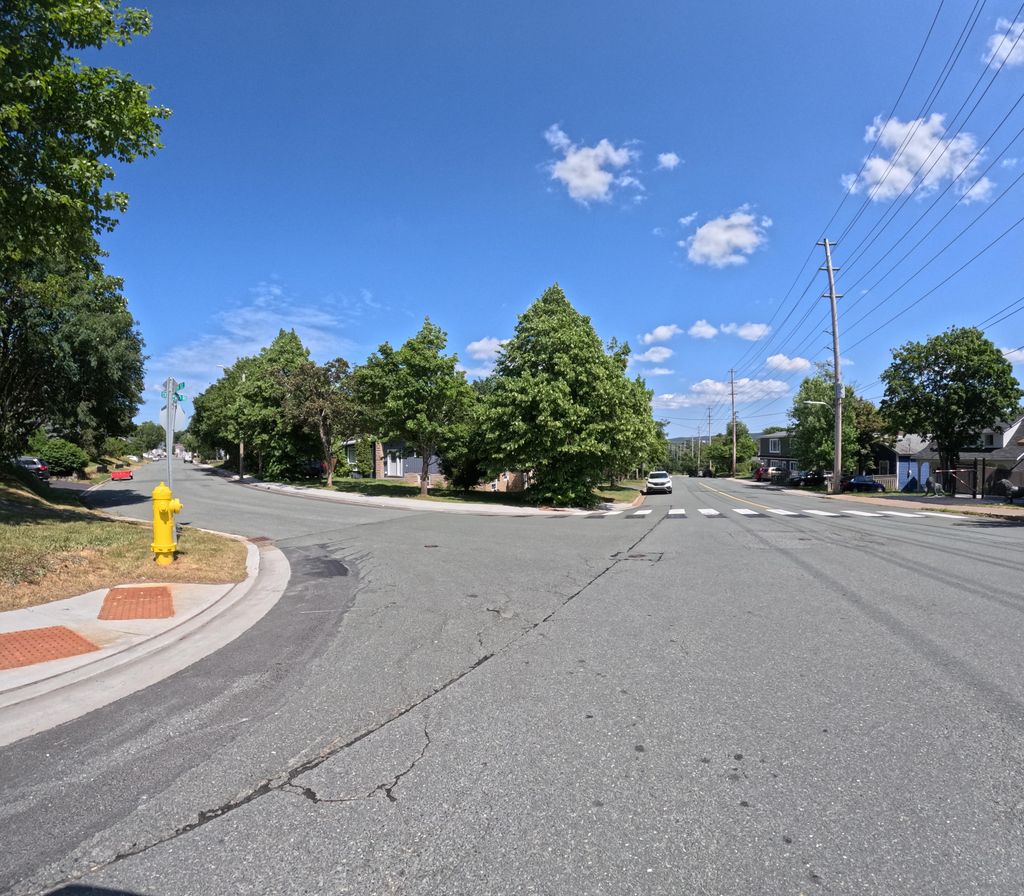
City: st_johns